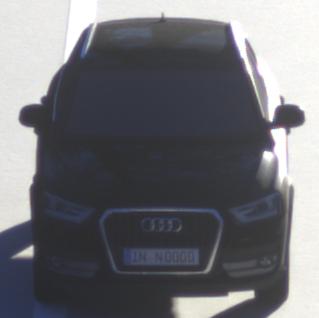
Make: Audi
Model: Q3 1.4 TFSI
Detailed model: Q3 (8U)
Model produced from: 2013/07
Model produced until: 2014/10
Doors: 5
Color: black
Road condition: dry road
Daytime: sunrise or sunset
Contrast: high contrast